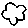
Label: cloud